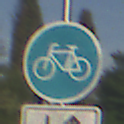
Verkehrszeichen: Radweg
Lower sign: RichtungsangabeDurchPfeile8
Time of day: SunriseSunset
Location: Outdoor (Suburban)
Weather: PartlyCloudy
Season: NotSpecified
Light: Natural